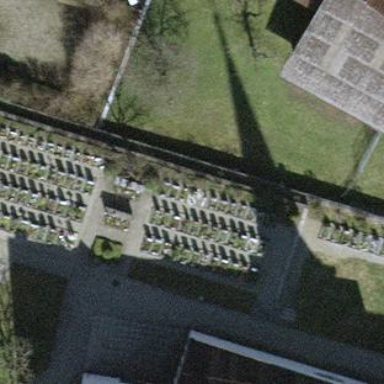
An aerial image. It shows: Graveyard.